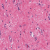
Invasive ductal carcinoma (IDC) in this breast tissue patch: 0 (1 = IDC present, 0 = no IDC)